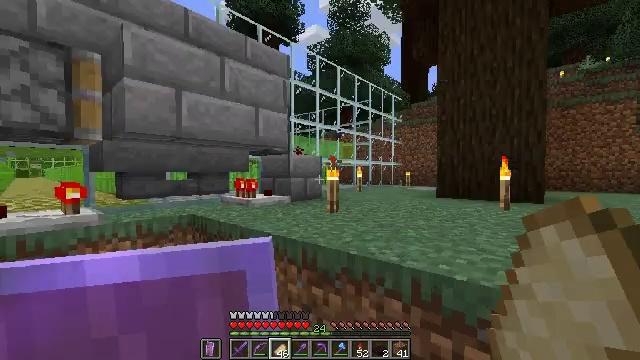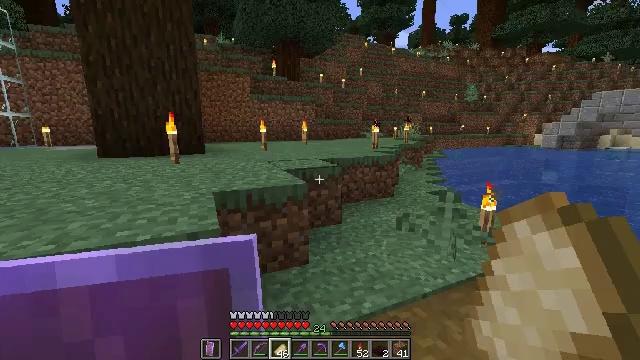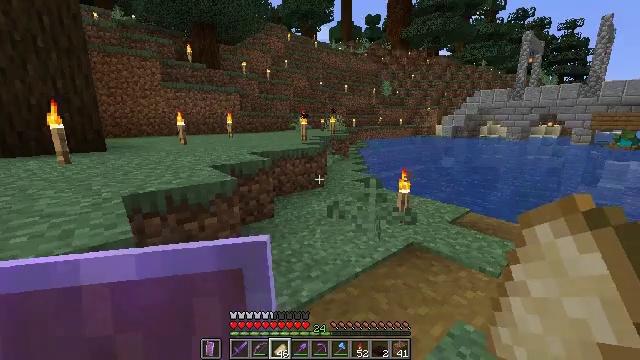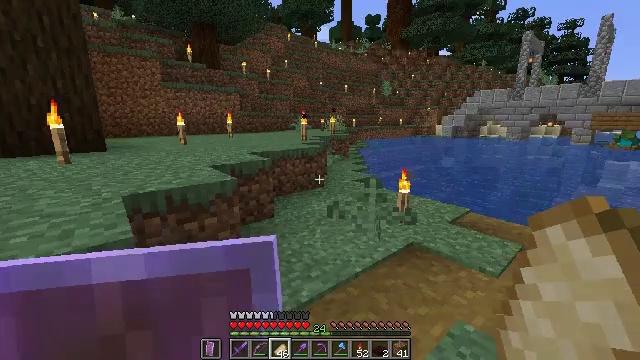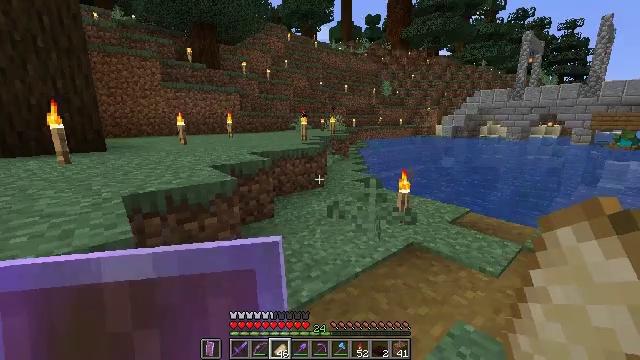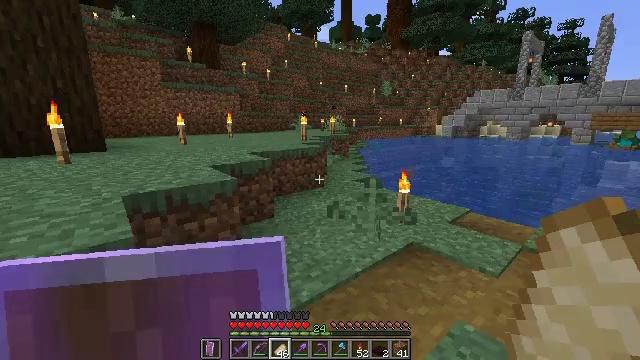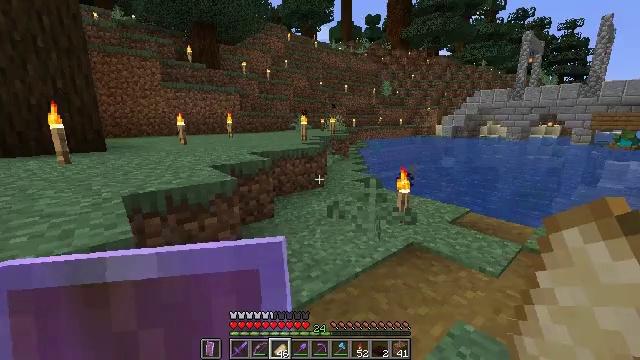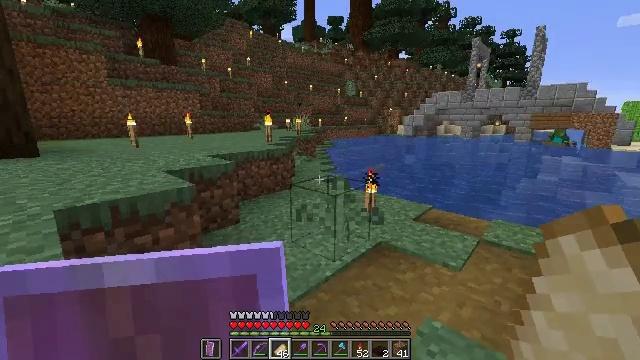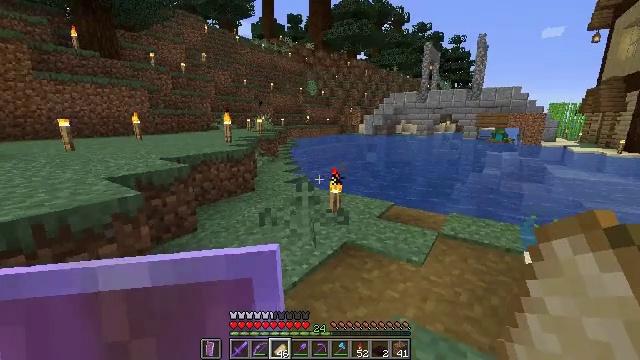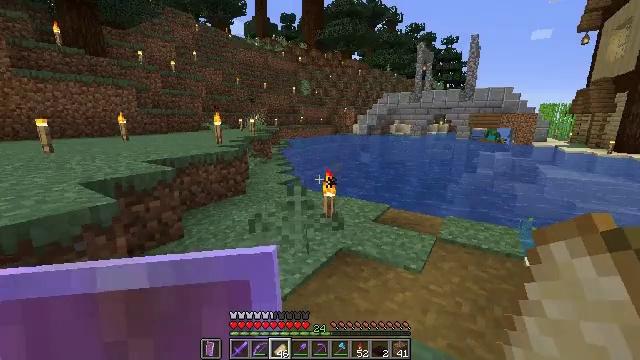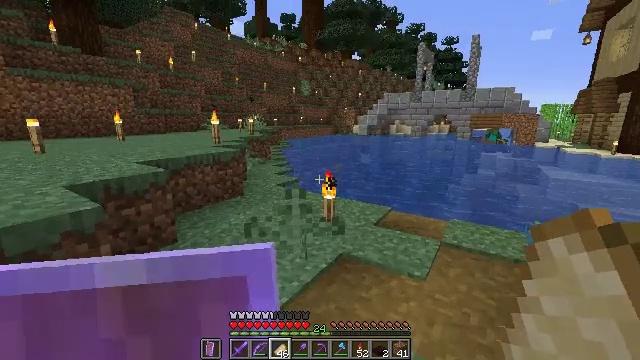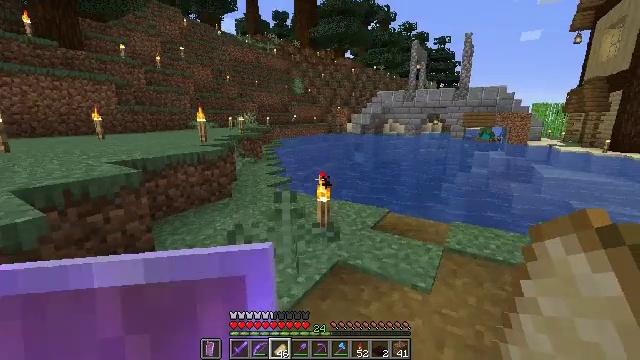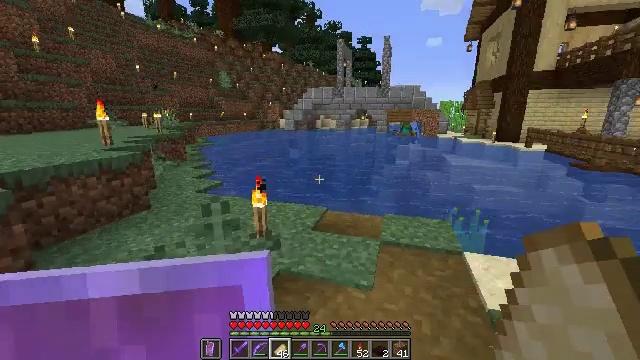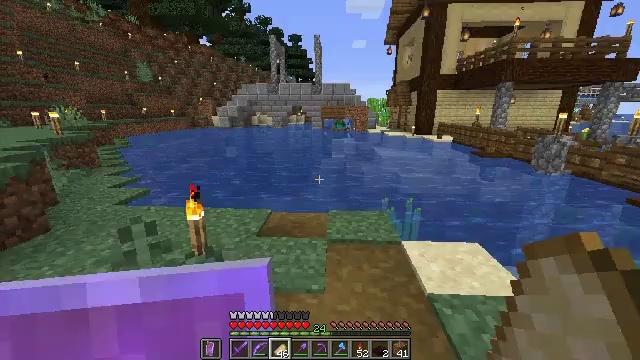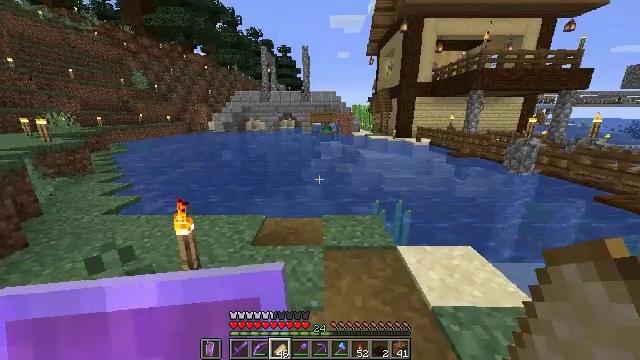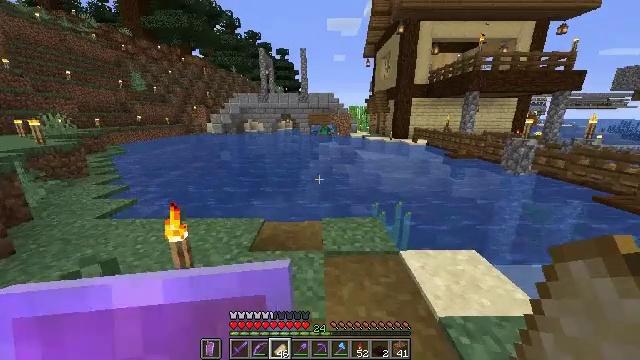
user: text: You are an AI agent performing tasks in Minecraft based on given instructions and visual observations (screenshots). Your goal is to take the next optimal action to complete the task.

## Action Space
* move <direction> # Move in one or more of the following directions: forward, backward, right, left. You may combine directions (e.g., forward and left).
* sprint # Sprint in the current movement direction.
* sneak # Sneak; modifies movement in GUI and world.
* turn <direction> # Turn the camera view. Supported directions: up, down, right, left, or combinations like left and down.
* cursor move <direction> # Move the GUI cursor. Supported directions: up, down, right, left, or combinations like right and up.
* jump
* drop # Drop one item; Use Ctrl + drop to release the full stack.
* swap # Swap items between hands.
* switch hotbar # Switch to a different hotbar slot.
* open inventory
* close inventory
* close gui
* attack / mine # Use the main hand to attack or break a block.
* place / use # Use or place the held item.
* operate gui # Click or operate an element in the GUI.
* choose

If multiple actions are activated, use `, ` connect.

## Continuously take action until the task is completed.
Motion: motion action
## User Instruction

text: Convert netherrack into nether brick using a furnace.
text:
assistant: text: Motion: turn right and down
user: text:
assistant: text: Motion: turn right and down
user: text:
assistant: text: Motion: no_op
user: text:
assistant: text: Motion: no_op
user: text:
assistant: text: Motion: no_op
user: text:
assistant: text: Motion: no_op
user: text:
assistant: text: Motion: move forward, turn right
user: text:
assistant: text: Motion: move forward, turn right
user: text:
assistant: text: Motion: move forward, turn right
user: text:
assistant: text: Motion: move forward
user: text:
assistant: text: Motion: move forward, turn right
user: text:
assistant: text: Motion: move forward, sprint, turn right
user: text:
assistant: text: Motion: move forward, sprint, turn right and down
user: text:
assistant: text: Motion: move forward, sprint, turn right
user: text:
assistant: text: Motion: move forward, sprint
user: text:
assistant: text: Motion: move forward, sprint, turn right
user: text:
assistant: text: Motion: move forward and move right, sprint, turn right
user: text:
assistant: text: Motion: move forward and move right, sprint, turn right
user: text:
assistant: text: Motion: move forward and move right, sprint
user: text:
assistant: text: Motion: move forward, sprint
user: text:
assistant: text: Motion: move forward, sprint
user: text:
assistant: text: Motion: move forward, sprint
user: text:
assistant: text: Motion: move forward, sprint
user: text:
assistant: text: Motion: move forward, sprint
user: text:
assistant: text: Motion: move forward, sprint
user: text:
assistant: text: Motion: move forward, sprint
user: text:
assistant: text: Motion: move forward, sprint
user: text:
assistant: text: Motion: move forward, sprint, jump
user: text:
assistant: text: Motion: move forward, sprint, jump
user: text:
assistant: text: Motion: move forward, sprint, jump